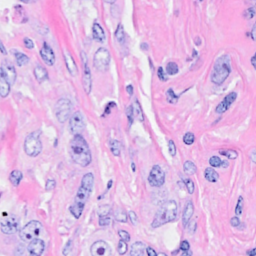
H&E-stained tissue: Breast